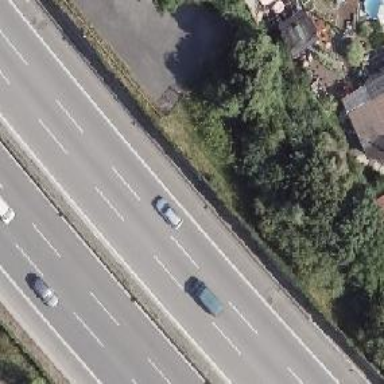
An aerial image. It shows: Concrete motorway.